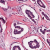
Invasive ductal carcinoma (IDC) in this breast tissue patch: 1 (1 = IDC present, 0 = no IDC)